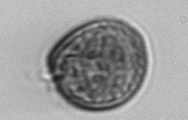
Label: Prorocentrum